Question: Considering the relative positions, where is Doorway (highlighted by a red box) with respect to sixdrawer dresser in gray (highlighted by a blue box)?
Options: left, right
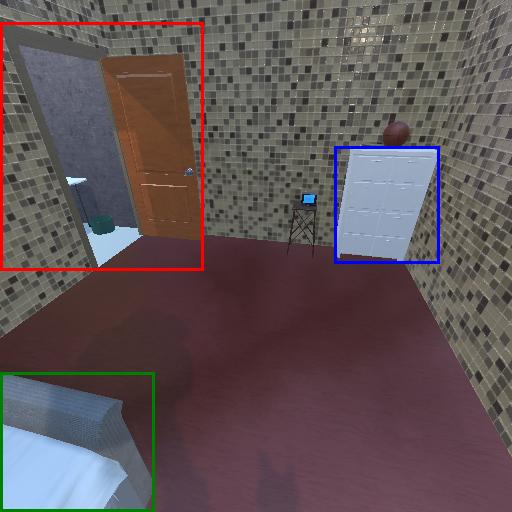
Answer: left